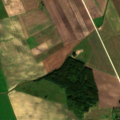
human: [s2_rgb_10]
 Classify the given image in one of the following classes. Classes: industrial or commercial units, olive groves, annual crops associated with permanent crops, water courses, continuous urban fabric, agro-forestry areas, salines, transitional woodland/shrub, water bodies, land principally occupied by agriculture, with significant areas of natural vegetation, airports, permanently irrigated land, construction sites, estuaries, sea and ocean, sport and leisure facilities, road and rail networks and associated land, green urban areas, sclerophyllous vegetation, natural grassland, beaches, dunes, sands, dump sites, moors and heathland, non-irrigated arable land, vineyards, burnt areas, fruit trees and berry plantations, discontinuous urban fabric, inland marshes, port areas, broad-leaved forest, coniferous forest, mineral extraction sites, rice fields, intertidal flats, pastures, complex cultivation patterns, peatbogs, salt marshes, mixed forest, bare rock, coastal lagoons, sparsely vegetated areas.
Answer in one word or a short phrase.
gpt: non-irrigated arable land, complex cultivation patterns